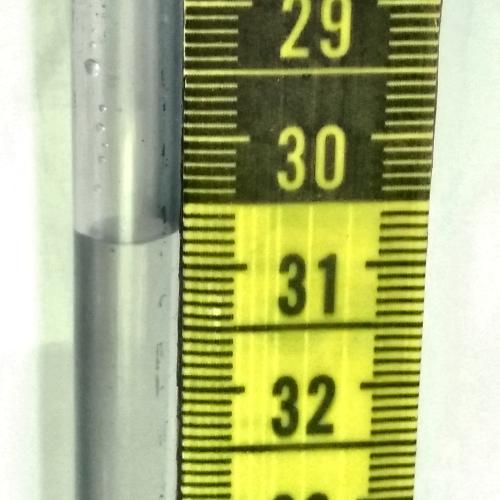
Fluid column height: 30.8 cm